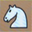
Piece: wN